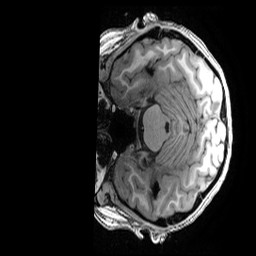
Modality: T1w
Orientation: axial